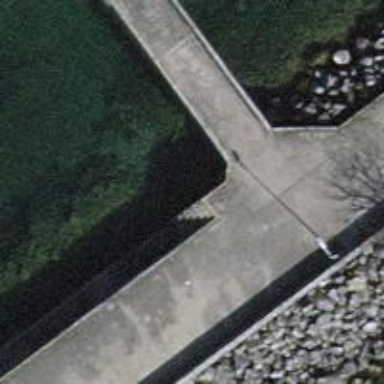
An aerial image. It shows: Man-made pier.